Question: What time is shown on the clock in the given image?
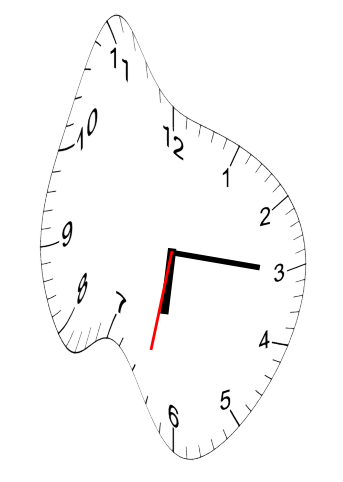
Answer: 06:15:32